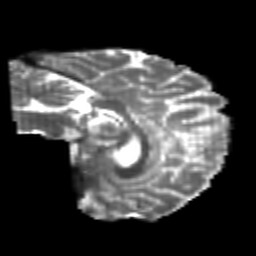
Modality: T2w
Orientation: sagittal
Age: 24
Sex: female
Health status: healthy
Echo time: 0.074 s